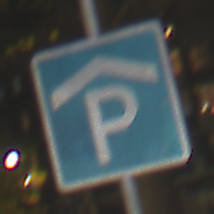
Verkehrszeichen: Parkhaus
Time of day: Night
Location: Outdoor (Urban)
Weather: Clear
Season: NotSpecified
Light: Artificial